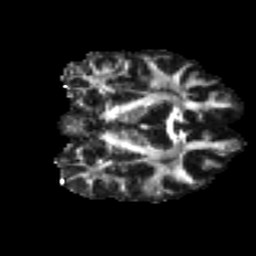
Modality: FA
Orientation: coronal
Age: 39
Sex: male
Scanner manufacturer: ge
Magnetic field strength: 3 T
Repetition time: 7.8 s
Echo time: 0.061 s